Question: How do I let my include exactly at the end of the screen? At the time he gets to the end of the content.
'''
<!-- language: lang-xml -->
<?xml version="1.0" encoding="utf-8"?>
<RelativeLayout xmlns:android="http://schemas.android.com/apk/res/android"
android:layout_width="fill_parent" android:layout_height="fill_parent">
<ScrollView android:layout_width="fill_parent"
android:layout_height="fill_parent" android:background="#f6ba79"
android:orientation="vertical" android:id="@+id/layout">
<LinearLayout android:id="@+id/linearLayout2"
android:orientation="vertical" android:layout_width="fill_parent"
android:layout_height="fill_parent" android:background="@drawable/preferences_background">
<include android:id="@+id/include1" android:layout_width="fill_parent"
layout="@layout/top" android:layout_height="wrap_content"></include>
<LinearLayout android:layout_width="fill_parent"
android:gravity="center" android:id="@+id/linearLayout1"
android:layout_height="wrap_content">
<LinearLayout android:orientation="vertical"
android:layout_width="270dp" android:id="@+id/body"
android:layout_height="wrap_content" android:focusableInTouchMode="true">
<ImageView android:src="@drawable/preferences"
style="@style/Theme.Connector.ImageElement" android:layout_width="wrap_content"
android:id="@+id/title" android:layout_height="wrap_content"></ImageView>
<Spinner android:layout_width="fill_parent"
style="@style/Theme.Connector.WelcomeSpinner"
android:layout_weight="1" android:id="@+id/spinner_isp"
android:layout_height="wrap_content" />
<EditText android:singleLine="true" android:hint="@string/txt_user"
android:layout_height="wrap_content" android:layout_width="fill_parent"
android:id="@+id/edit_user" style="@style/Theme.Connector.PreferencesInput" />
<EditText android:singleLine="true" android:hint="@string/txt_password"
android:layout_height="wrap_content" android:layout_width="fill_parent"
android:id="@+id/edit_password" android:password="true"
style="@style/Theme.Connector.PreferencesInput" />
<LinearLayout android:orientation="vertical"
android:layout_width="fill_parent" android:id="@+id/frm_action"
android:layout_height="fill_parent" android:baselineAligned="false">
<Button android:text="@string/btn_save"
android:layout_weight="0" android:layout_width="130dp"
android:layout_height="wrap_content" style="@style/Theme.Connector.Button"
android:layout_gravity="center" android:id="@+id/btn_save"></Button>
</LinearLayout>
</LinearLayout>
</LinearLayout>
</LinearLayout>
</ScrollView>
<include android:id="@+id/include1" android:layout_width="fill_parent"
layout="@layout/menu" android:layout_height="wrap_content" android:layout_alignParentBottom="true"></include>
</RelativeLayout>
'''

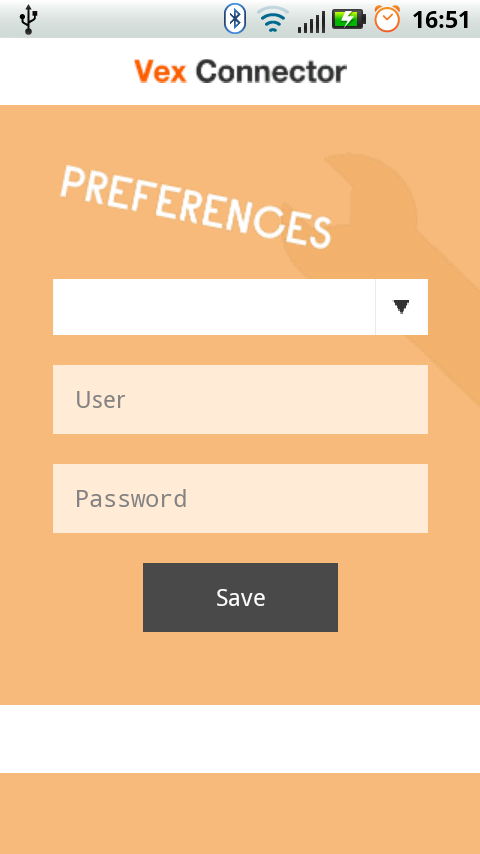
Answer: The problem is that your ScrollerView has a layout_height="fill_parent". RelativeLayout will make that view fill the entire space.
A LinearLayout will work better in your case:
'''
<?xml version="1.0" encoding="utf-8"?>
<LinearLayout
xmlns:android="http://schemas.android.com/apk/res/android"
android:layout_width="fill_parent"
android:layout_height="fill_parent"
android:orientation="vertical">
<ScrollView
android:layout_width="fill_parent"
android:layout_height="0dp"
android:layout_weight="1"
android:background="#f6ba79"
android:orientation="vertical"
android:id="@+id/layout">
...
</ScrollView>
<include
android:id="@+id/include1"
android:layout_width="fill_parent"
layout="@layout/menu"
android:layout_height="wrap_content" />
</LinearLayout>
'''
The key here is to have the height of the 'ScrollerView' set to '0dp' and the weight set to '1' (or any number really). 'LinearLayout' will then stretch the ScrollerView to fill the view and still make room for the '@layout/menu' at the bottom.